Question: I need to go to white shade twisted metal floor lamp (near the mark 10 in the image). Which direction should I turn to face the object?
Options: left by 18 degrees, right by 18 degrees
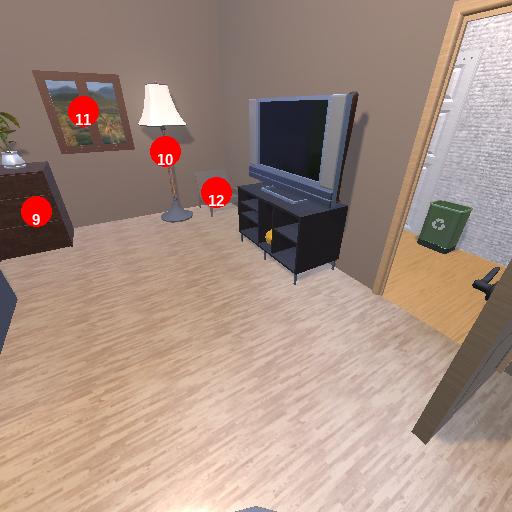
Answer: left by 18 degrees